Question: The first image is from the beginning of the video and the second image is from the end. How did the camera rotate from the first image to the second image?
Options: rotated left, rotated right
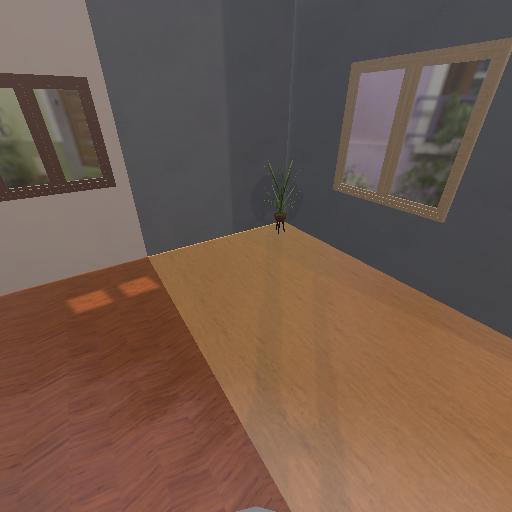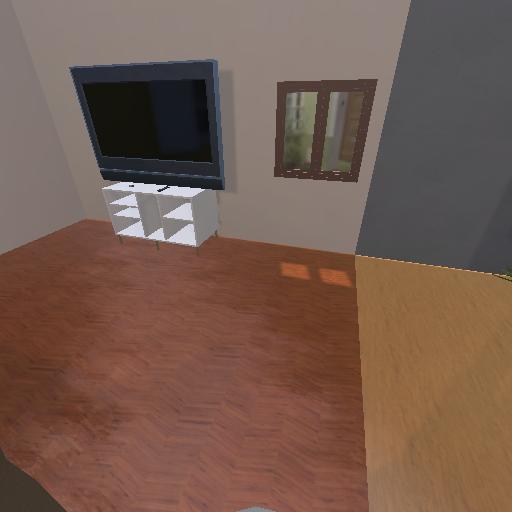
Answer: rotated left